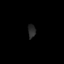
Tissue: skin
Cell type: T cells
Senescence score: 0.2659
Nuclear area (px): 100
Mean DAPI intensity: 41.17